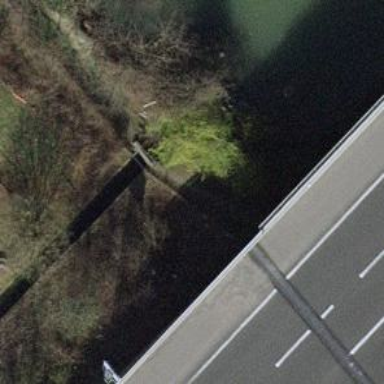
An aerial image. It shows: Drain waterway.